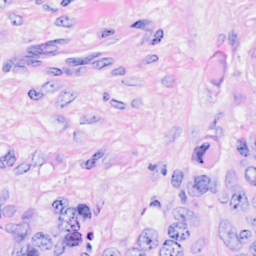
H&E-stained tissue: Breast